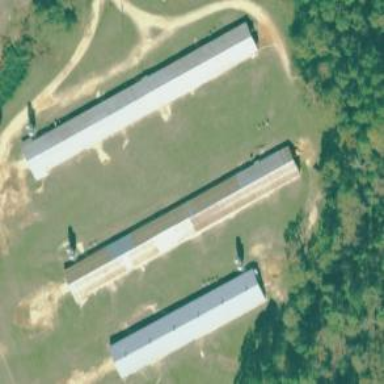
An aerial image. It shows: Farm auxiliary building.